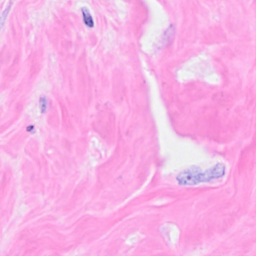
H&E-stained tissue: Breast